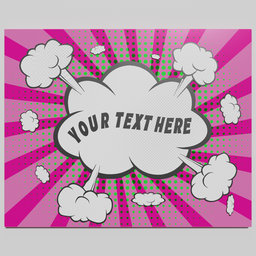
Label: decoration